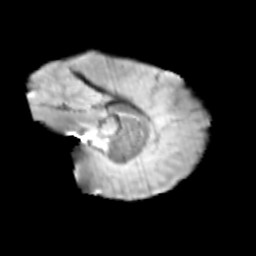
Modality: T2w
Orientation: sagittal
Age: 13
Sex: male
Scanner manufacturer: siemens
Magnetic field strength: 3 T
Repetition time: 3.8 s
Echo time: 0.07 s